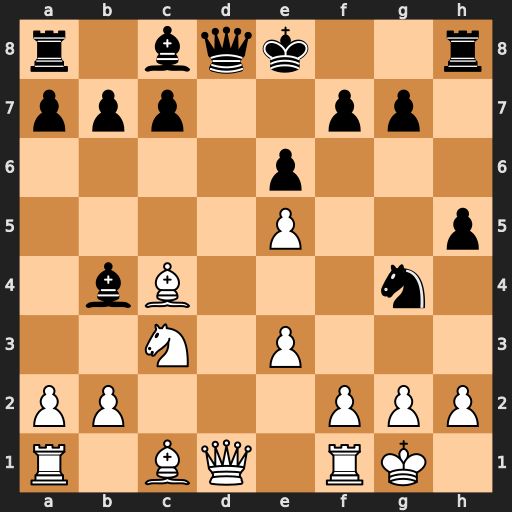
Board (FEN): r1bqk2r/ppp2pp1/4p3/4P2p/1bB3n1/2N1P3/PP3PPP/R1BQ1RK1
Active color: w
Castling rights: kq
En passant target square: -
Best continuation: Qa4+ Bd7 Qxb4